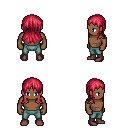
a pixel art fantasy rpg character, male body template, human, dark skin, leather shoulder armor, teal pants, ruby red unkempt hairstyle, maroon shoes, four views (front, back, left, right), 2x2 character sprite sheet, small pixel art, hard edges, no anti-aliasing